Question: I have three IEnumerables of the same type (string) and I want to get unique combinations of values from it. Not quite sure how to implement LINQ in here.

The result should be a list of something like this by adding - as separator
a-p-1
b-q-4
b-r-7
c-s-8
c-s-9
d-t-10
e-u-11
Data itself is in unique connection. All projects in one account are unique, and so does all subprojects for a particular project.
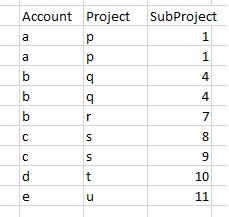
Answer: You should not be storing related items in separate sequences; that's an antipattern. However, if this happens to be the way that your data is available, you can first combine the items from the sequences using 'Zip', then use 'Distinct' to get unique values.
'''
var result = accounts.Zip(projects, (a, p) => a + "-" + p)
.Zip(subprojects, (a, s) => a + "-" + s)
.Distinct()
.ToList();
'''
: In the spirit of <URL>, here is an extension method for zipping an arbitrary number of sequences:
'''
public static partial class EnumerableExtensions
{
public static IEnumerable<TResult> Zip<TSource, TResult>(
this IEnumerable<IEnumerable<TSource>> sequences,
Func<IEnumerable<TSource>, TResult> resultSelector)
{
var enumerators = sequences.Select(sequence => sequence.GetEnumerator()).ToArray();
while (enumerators.All(enumerator => enumerator.MoveNext()))
yield return resultSelector(enumerators.Select(enumerator => enumerator.Current));
}
}
'''
And this is how it would be consumed:
'''
string[][] sequences = { accounts, projects, subprojects };
var results = sequences.Zip(items => string.Join("-", items))
.Distinct()
.ToList();
'''